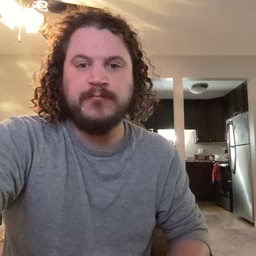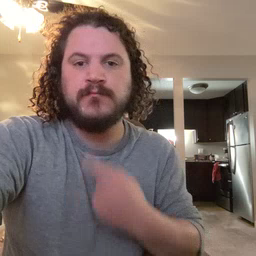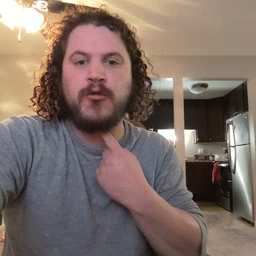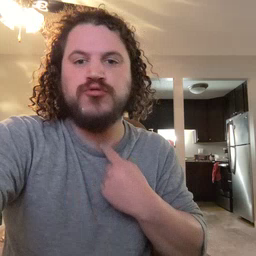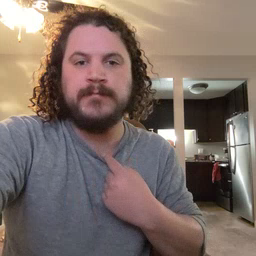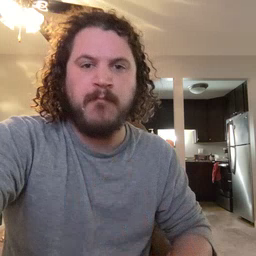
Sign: thirsty